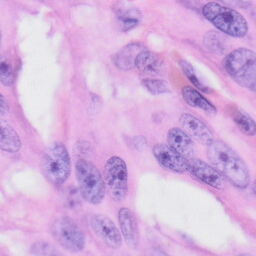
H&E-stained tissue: Skin